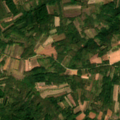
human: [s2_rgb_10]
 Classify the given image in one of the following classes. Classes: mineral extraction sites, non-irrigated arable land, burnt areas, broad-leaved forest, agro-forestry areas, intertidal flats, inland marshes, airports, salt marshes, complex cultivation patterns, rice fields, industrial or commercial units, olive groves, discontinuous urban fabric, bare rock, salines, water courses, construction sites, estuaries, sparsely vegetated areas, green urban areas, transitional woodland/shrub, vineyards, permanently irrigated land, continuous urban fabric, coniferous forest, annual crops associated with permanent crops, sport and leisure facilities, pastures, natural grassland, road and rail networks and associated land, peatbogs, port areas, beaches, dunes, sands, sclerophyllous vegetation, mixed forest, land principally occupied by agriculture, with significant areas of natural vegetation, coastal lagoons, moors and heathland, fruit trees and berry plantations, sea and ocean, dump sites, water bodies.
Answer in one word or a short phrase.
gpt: land principally occupied by agriculture, with significant areas of natural vegetation, broad-leaved forest